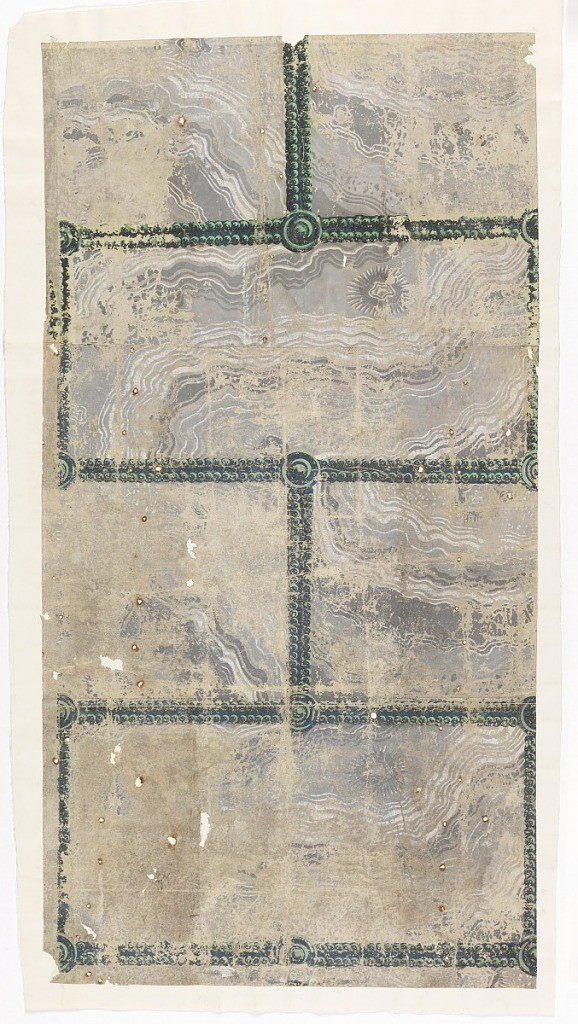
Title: Sidewall
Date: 1800
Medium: Block printed on handmade paper
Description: Imitation of marble or stone, gray on gray, arranged in brick or ashlar block pattern. One full rectangle to the width of the paper. Mortar covered with scrolled green bands or beading, with circular bosses at intersection.